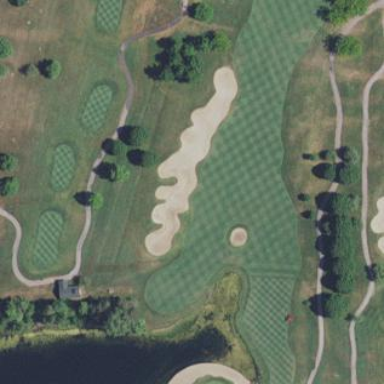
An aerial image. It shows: Golf bunker filled with sandy terrain.